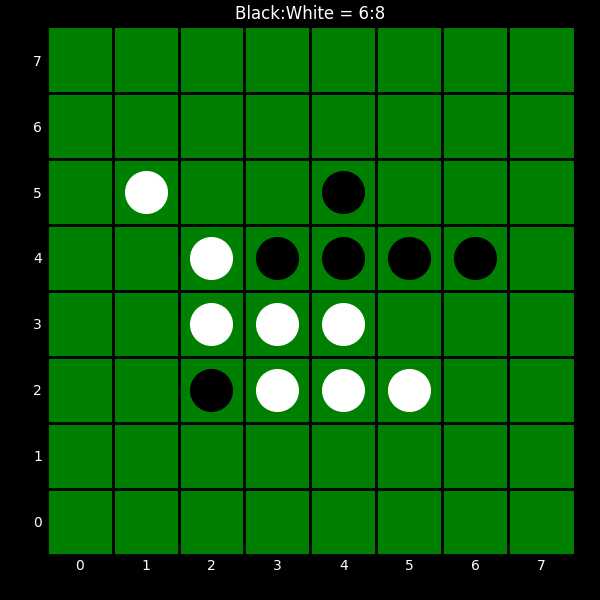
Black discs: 6
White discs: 8